Question: I have an imageView in the center of my Relative Layout, and I want to center two TextViews under the imageView. But it's not working.
Here is a screenshot:

I want to center "Text 1" and "Text 2" under the image.
Here is the XML code:
'''
<ScrollView xmlns:android="http://schemas.android.com/apk/res/android"
xmlns:tools="http://schemas.android.com/tools"
android:layout_width="match_parent"
android:layout_height="match_parent"
android:paddingBottom="@dimen/activity_vertical_margin"
android:paddingLeft="@dimen/activity_horizontal_margin"
android:paddingRight="@dimen/activity_horizontal_margin"
android:paddingTop="@dimen/activity_vertical_margin"
tools:context="com.example.googlemap.TestActivity"
android:background="@color/white">
<RelativeLayout
android:layout_width="fill_parent"
android:layout_height="wrap_content">
<TextView
android:id="@+id/titleTextView"
android:layout_width="wrap_content"
android:layout_height="wrap_content"
android:layout_alignParentTop="true"
android:layout_centerHorizontal="true"
android:text="Title"/>
<ImageView
android:id="@+id/imageView1"
android:layout_width="200dp"
android:layout_height="150dp"
android:layout_below="@id/titleTextView"
android:layout_alignParentTop="true"
android:layout_centerHorizontal="true"
android:layout_margin="15dp"
android:contentDescription="Desc"
android:src="@drawable/ic_launcher" />
<TextView
android:id="@+id/textView2"
android:layout_width="wrap_content"
android:layout_height="wrap_content"
android:layout_below="@id/imageView1"
android:textSize="25sp"
android:text="Text 1" />
<TextView
android:id="@+id/numOfPlayersTextView"
android:layout_width="wrap_content"
android:layout_height="wrap_content"
android:layout_below="@id/imageView1"
android:layout_toEndOf="@id/textView2"
android:text="Text 2"
android:textSize="25sp"
android:layout_marginStart="20dp" />
</RelativeLayout>
</ScrollView>
'''
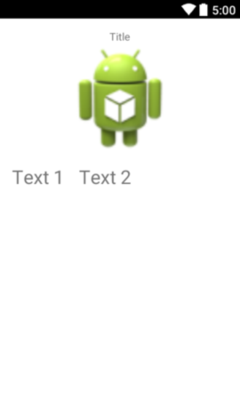
Answer: Try this:
'''
<RelativeLayout
android:layout_width="fill_parent"
android:layout_height="wrap_content">
<TextView
android:id="@+id/titleTextView"
android:layout_width="wrap_content"
android:layout_height="wrap_content"
android:layout_alignParentTop="true"
android:layout_centerHorizontal="true"
android:text="Title"/>
<ImageView
android:id="@+id/imageView1"
android:layout_width="200dp"
android:layout_height="150dp"
android:layout_below="@id/titleTextView"
android:layout_alignParentTop="true"
android:layout_centerHorizontal="true"
android:layout_margin="15dp"
android:contentDescription="Desc"
android:src="@drawable/ic_launcher" />
<LinearLayout
android:orientation="horizontal"
android:layout_width="wrap_content"
android:layout_height="wrap_content"
android:layout_below="@+id/imageView1"
android:layout_centerHorizontal="true">
<TextView
android:id="@+id/textView2"
android:layout_width="wrap_content"
android:layout_height="wrap_content"
android:textSize="25sp"
android:text="Text 1"/>
<TextView
android:id="@+id/numOfPlayersTextView"
android:layout_width="wrap_content"
android:layout_height="wrap_content"
android:text="Text 2"
android:textSize="25sp"
android:layout_marginStart="20dp"/>
</LinearLayout>
</RelativeLayout>
'''